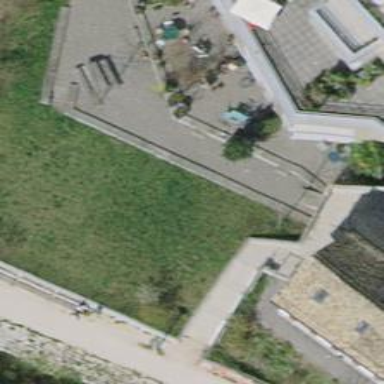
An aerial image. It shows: Concrete steps.